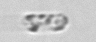
Label: Cerataulina_pelagica